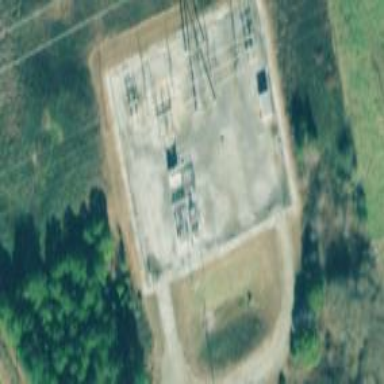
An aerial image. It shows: There is distribution substation enclosed by fence.